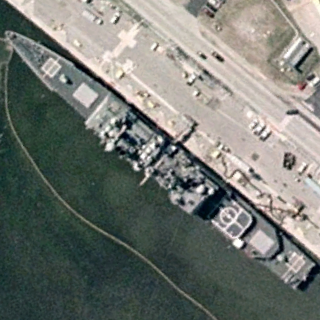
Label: Ticonderoga-class_cruiser